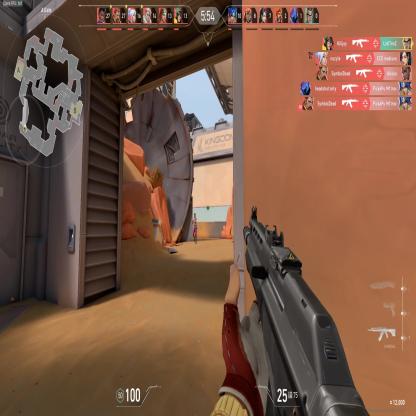
Label: enemy